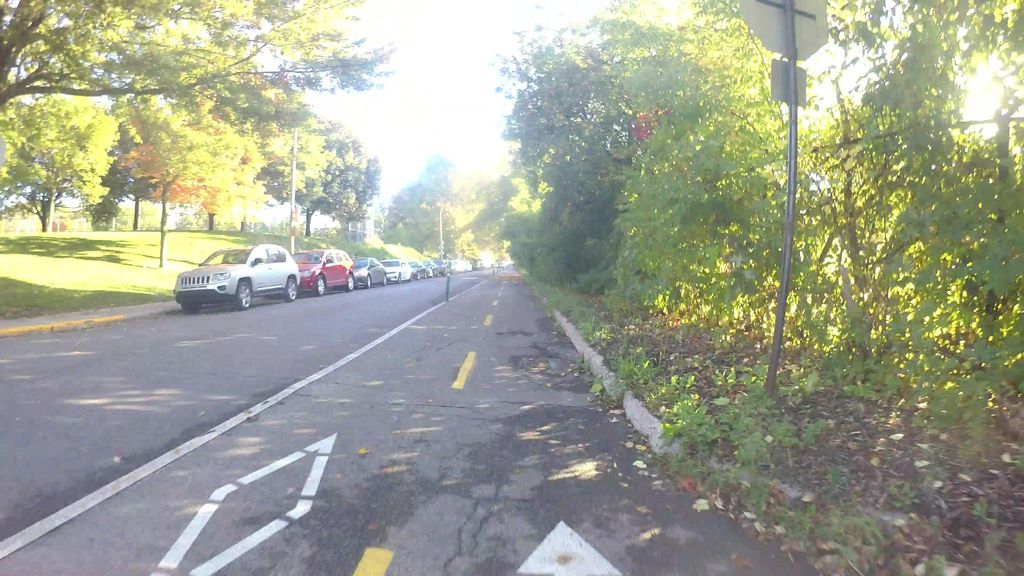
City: montreal